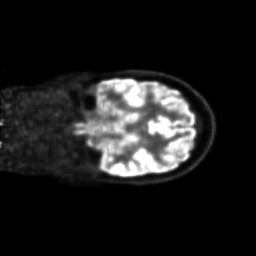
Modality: PET
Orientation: coronal
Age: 34
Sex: female
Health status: ill